Question:
When I try to join table A with B, I get only two rows - I do not get data for '55A' in ProdID column as it is missing in table B. How do I ensure that I get three rows with zero for price for missing ProdID
'''
Query used:
select A.orderNo, B.Price
from A,B
where A.ProdID=B.ProdIDl
'''
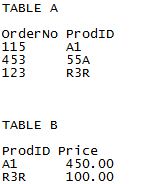
Answer: First, you should follow a simple rule: never use commas in the 'join' clause. Explicit 'join' syntax is much more powerful. And, it has been around for a long, long time.
The 'join' you want is a 'left join'. It keeps all rows in the first table, regardless of whether or not there are matches in the second table. The columns in the second table are given 'NULL' values when there is no match. To convert the 'NULL' to a '0', you can use the ANSI standard function 'coalesce()':
'''
select A.orderNo, coalesce(B.Price, 0) as Price
from A left join
B
on A.ProdID = B.ProdID;
'''